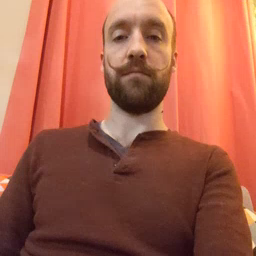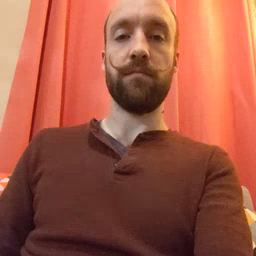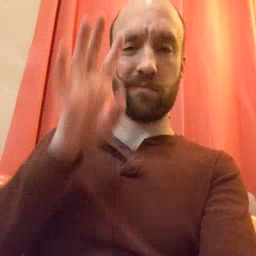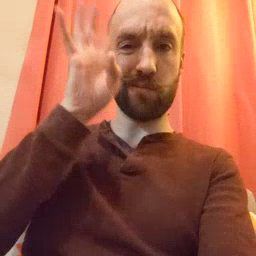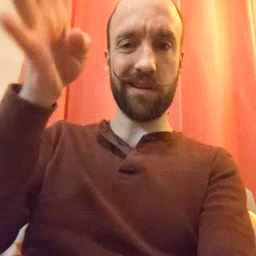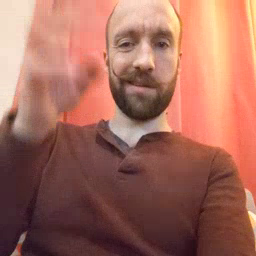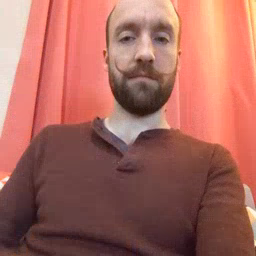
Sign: pretend